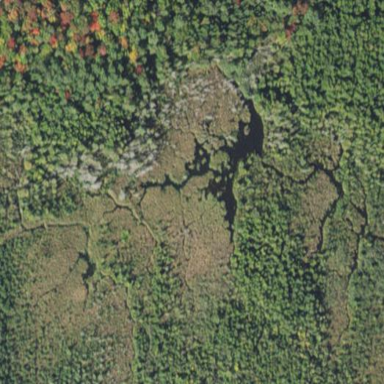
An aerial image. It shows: Swamp in wetland area.